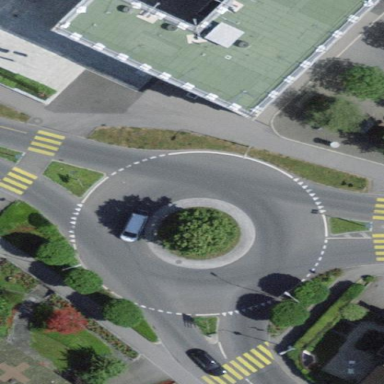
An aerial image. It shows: Secondary road with asphalt surface leading to roundabout. The right sidewalk also has asphalt surface.